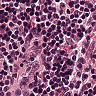
Metastatic tissue present: no